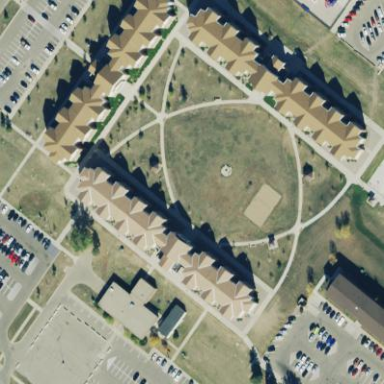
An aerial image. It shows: Dormitory building.